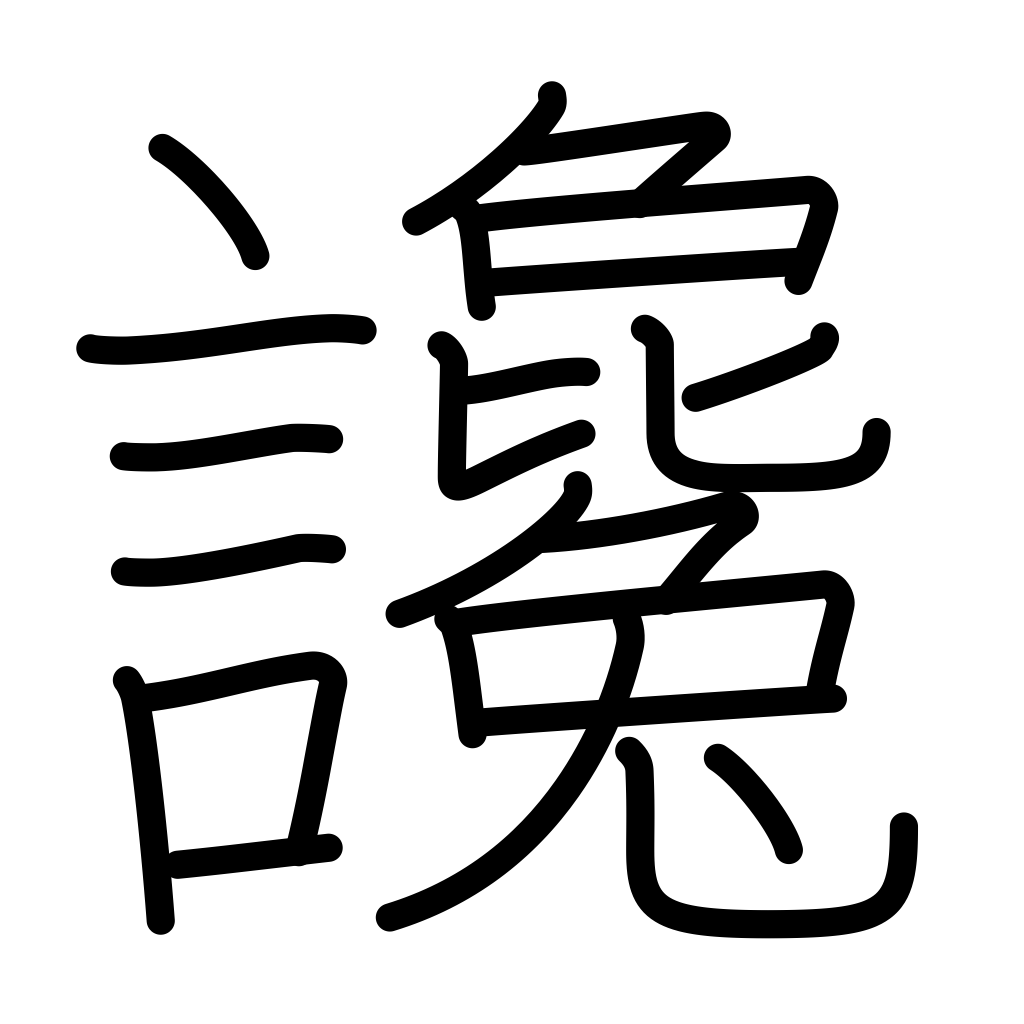
Meaning: defamation